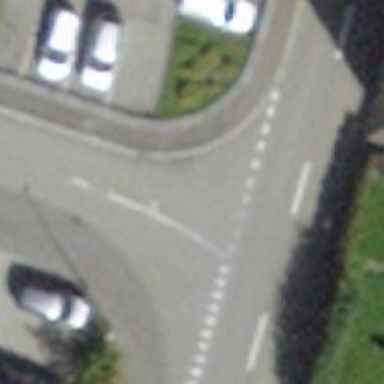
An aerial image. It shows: Road with "give way" sign.